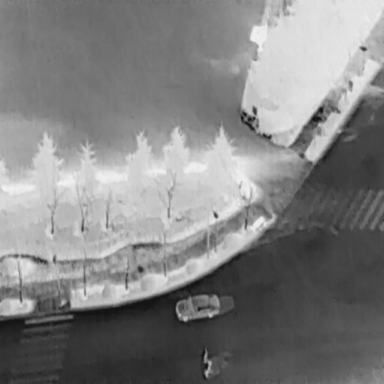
There are three objects shown in the infrared image, including a Car, and two People.